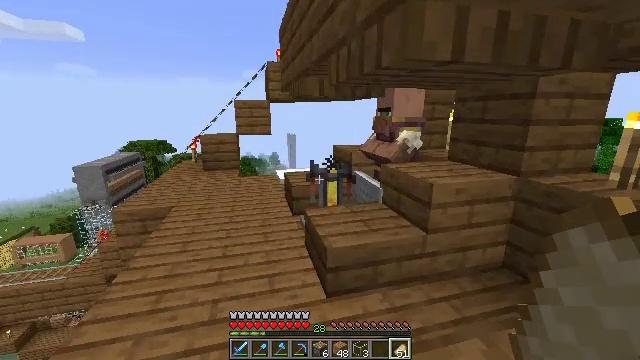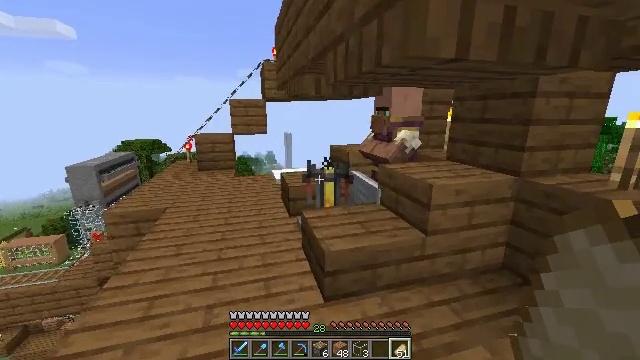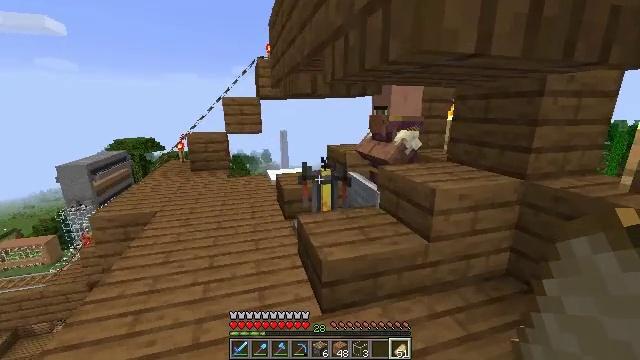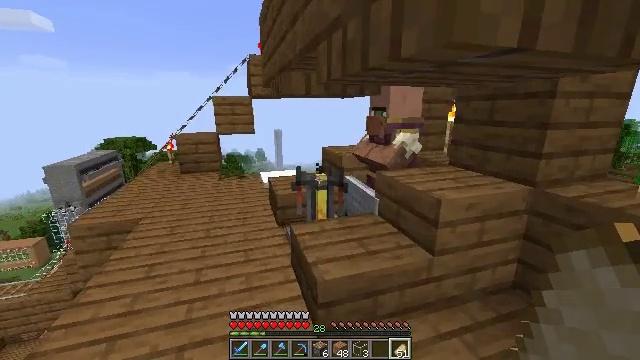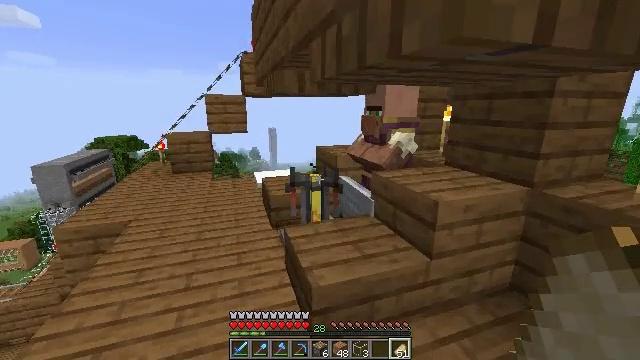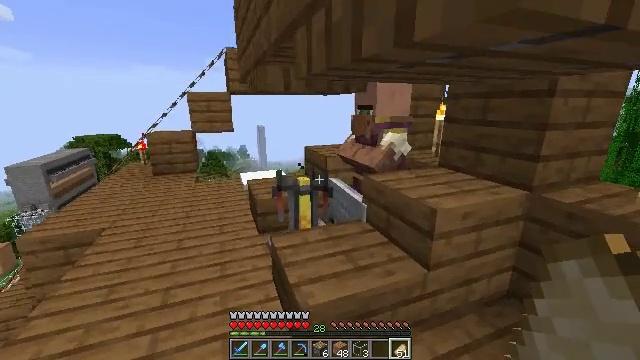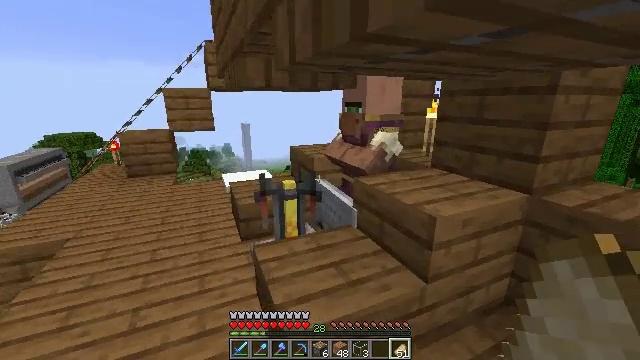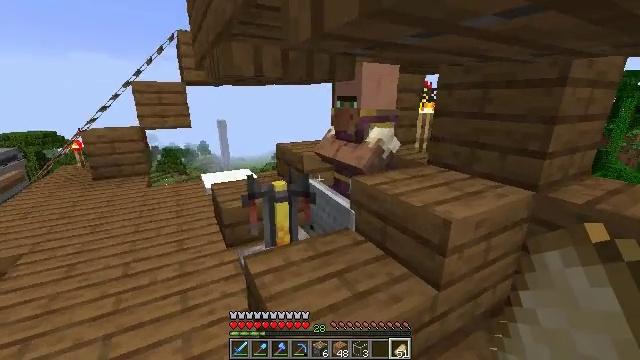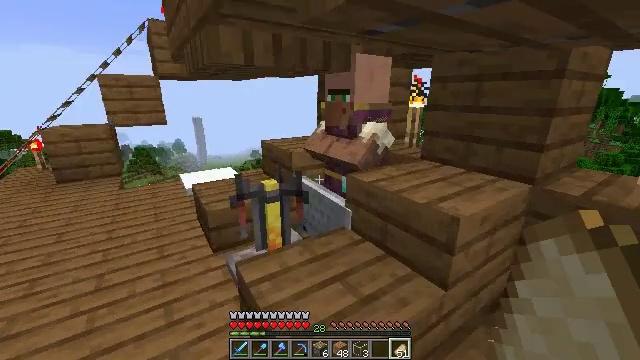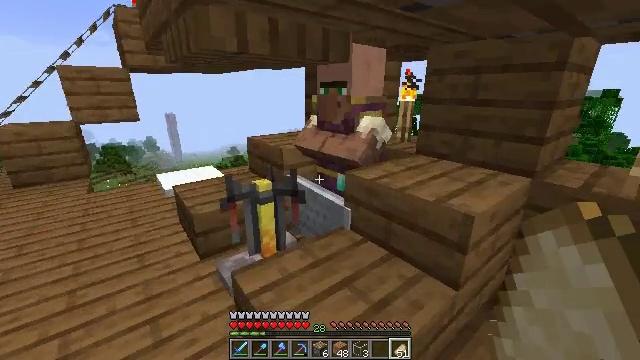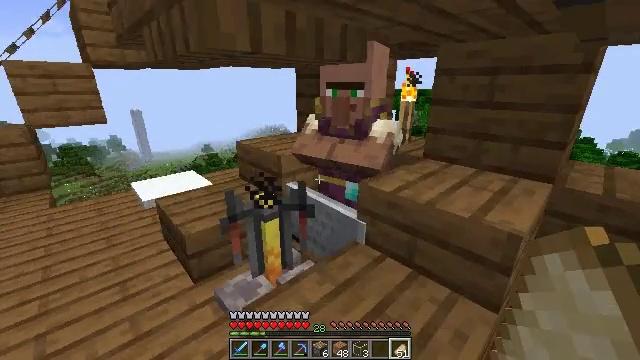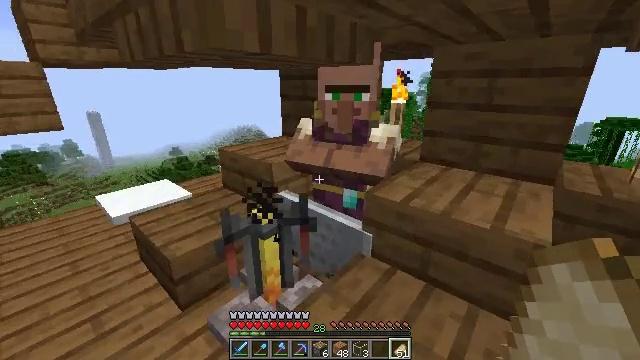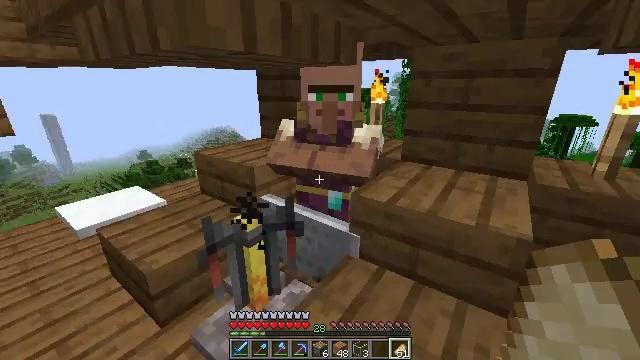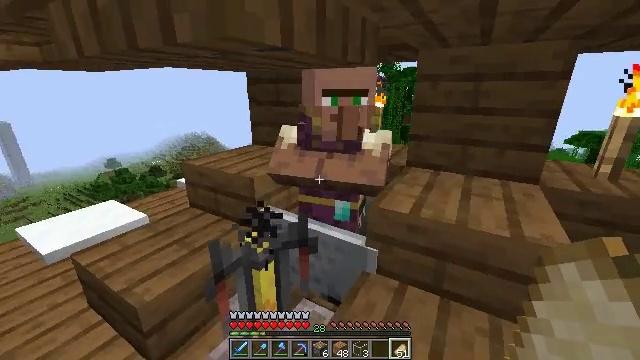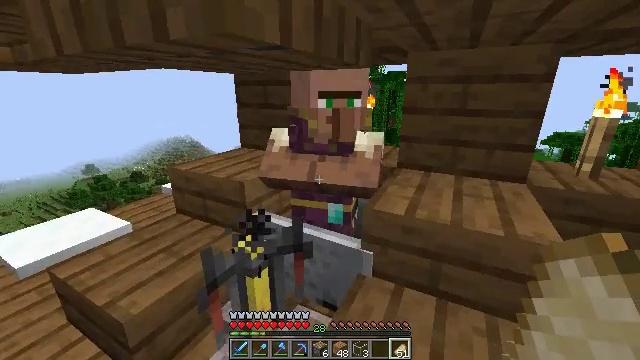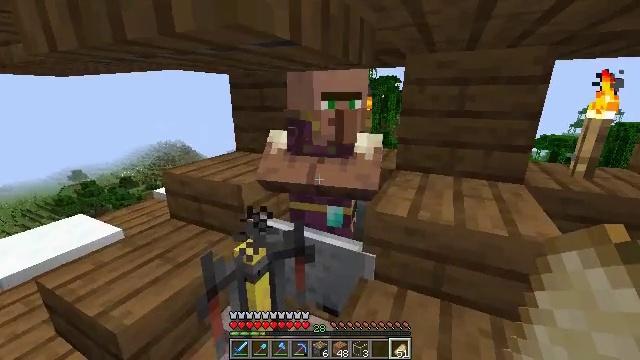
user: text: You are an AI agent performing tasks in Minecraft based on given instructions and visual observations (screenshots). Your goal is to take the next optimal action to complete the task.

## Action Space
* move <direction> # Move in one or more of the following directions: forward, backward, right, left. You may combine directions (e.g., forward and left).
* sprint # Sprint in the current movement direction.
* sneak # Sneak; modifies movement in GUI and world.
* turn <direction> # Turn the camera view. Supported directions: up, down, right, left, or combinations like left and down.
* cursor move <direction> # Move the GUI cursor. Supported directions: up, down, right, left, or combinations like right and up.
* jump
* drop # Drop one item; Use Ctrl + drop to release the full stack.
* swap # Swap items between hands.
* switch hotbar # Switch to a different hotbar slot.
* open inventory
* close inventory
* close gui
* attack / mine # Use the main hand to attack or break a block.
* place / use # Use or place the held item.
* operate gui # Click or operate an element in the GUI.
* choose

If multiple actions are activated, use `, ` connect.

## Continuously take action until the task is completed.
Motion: motion action
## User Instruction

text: Prepare materials and make redstone.
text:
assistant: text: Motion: move forward
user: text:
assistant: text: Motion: move forward
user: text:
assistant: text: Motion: move forward, turn right
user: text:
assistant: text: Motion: move forward, turn right
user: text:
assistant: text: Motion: move forward, turn right
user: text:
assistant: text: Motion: move forward and move left, turn right
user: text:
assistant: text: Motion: move forward and move left, turn right
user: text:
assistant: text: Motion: move forward and move left, turn right
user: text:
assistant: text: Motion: move forward and move left, turn right
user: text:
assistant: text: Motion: move forward and move left, turn right
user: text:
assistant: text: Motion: move forward and move left, turn right
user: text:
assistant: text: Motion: move forward and move left, turn right
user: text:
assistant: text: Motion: turn right
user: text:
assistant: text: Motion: turn right
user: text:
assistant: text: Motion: turn right
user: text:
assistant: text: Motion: no_op
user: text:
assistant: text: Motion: no_op
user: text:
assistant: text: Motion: move forward
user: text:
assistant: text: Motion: move forward, turn right
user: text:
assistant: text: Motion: move forward, turn right
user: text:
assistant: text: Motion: move forward, turn right and up
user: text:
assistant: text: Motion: no_op
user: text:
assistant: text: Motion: no_op
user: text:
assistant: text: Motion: no_op
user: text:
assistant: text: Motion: use / place
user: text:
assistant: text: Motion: use / place
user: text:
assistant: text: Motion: use / place
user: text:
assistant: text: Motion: use / place
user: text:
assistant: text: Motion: no_op
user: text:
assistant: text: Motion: no_op